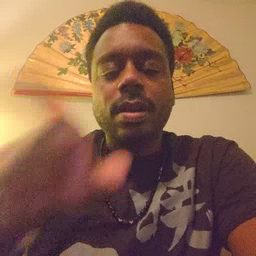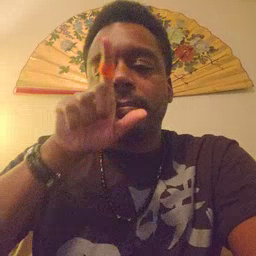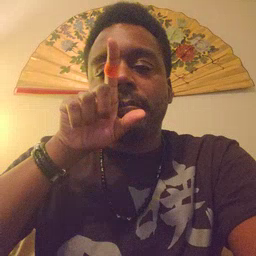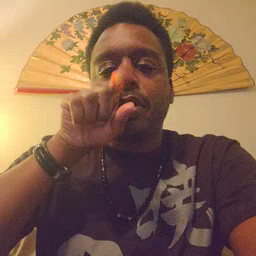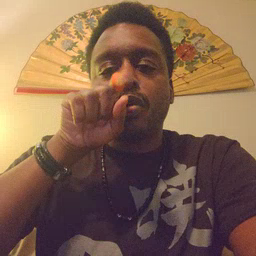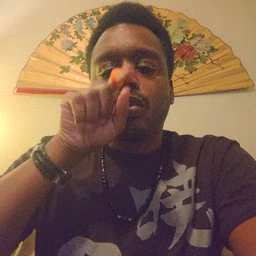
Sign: bird